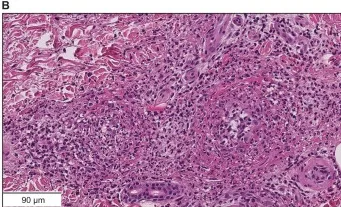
Skin biopsy findings on the lower leg. (A, B) Hematoxylin and eosin staining showed neutrophil-dominated inflammatory cell infiltration from the small vessel walls into the surrounding tissues (scale bar [A] = 400 microm, [B] = 90 microm).
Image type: pathology (h&e)